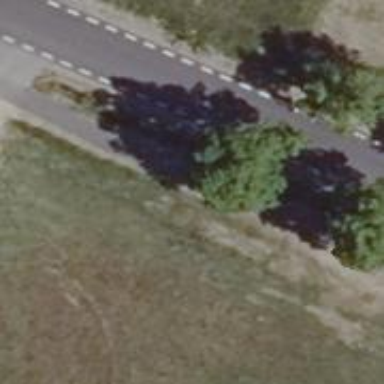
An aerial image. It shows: Row of broadleaved trees.